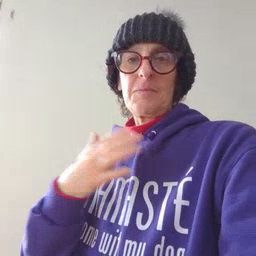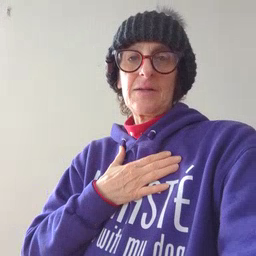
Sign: minemy